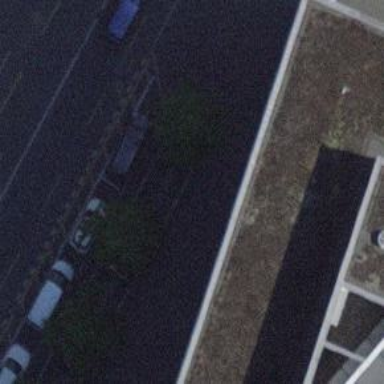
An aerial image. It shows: Bicycle parking area with floor facility.